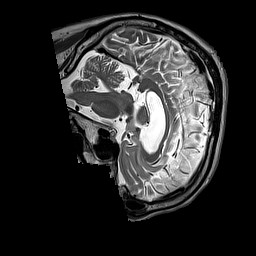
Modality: T2w
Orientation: sagittal
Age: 65
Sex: male
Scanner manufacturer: siemens
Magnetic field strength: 3 T
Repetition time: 3.2 s
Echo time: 0.212 s